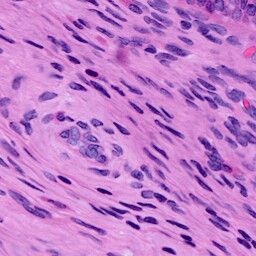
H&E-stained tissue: Cervix